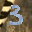
Label: 3